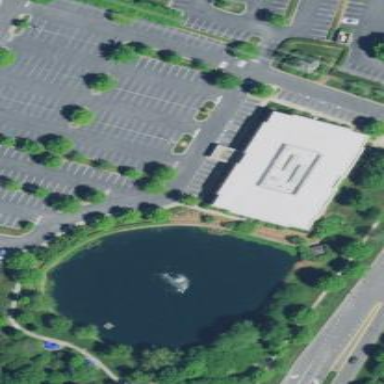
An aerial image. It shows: Commercial building.